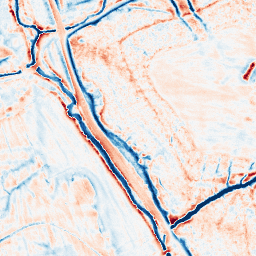
Category: edge_preserving
Decomposition family: guided
Decomposition parameters: radius: 4
eps: 0.001
Upsampling method: regularized
Upsampling parameters: scale: 4
lambda_reg: 0.001
Upsampling scale: 4